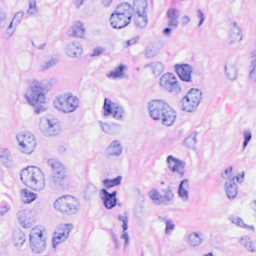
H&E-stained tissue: Breast